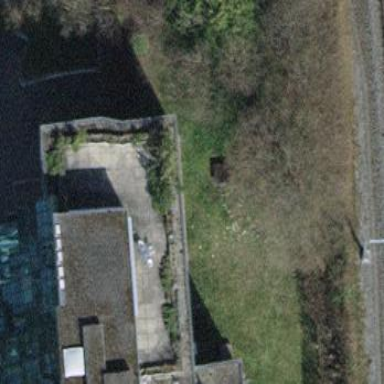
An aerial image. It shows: Balcony as part of building.